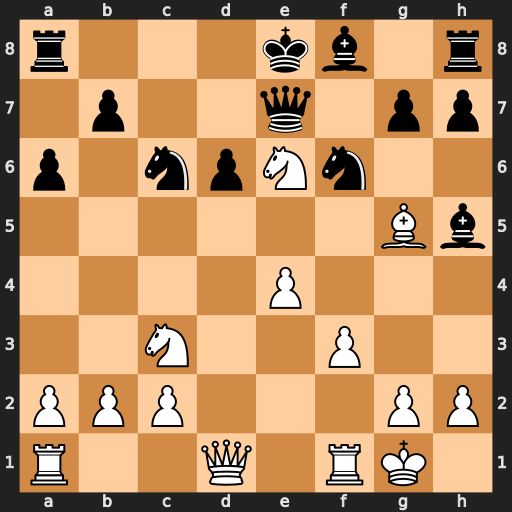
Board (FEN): r3kb1r/1p2q1pp/p1npNn2/6Bb/4P3/2N2P2/PPP3PP/R2Q1RK1
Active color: w
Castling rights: kq
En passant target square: -
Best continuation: Nd5 Qxe6 Nc7+ Kf7 Nxe6